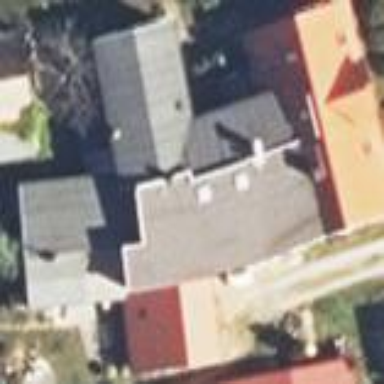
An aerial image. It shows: Building.